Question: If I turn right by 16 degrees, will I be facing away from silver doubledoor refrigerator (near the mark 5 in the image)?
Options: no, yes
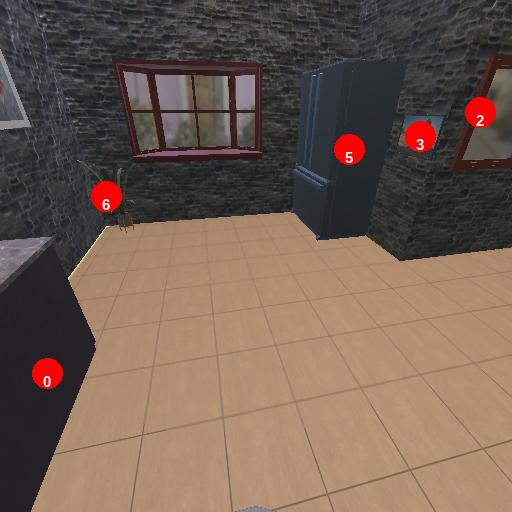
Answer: no